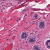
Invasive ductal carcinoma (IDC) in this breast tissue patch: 0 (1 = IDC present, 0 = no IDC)